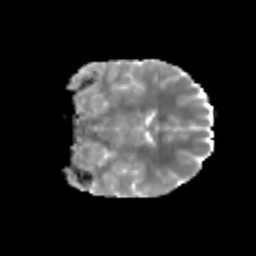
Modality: MD
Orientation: coronal
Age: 25
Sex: female
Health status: healthy
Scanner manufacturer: philips
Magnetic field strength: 3 T
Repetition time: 4.004 s
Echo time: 0.08907 s